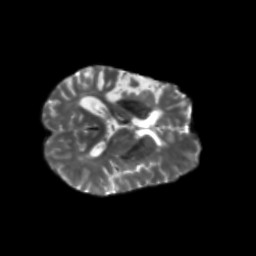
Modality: T2w
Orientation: axial
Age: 46
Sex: male
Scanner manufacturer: siemens
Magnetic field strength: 3 T
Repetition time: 5.25 s
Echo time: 0.08 s